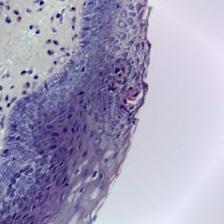
Diagnosis: Normal